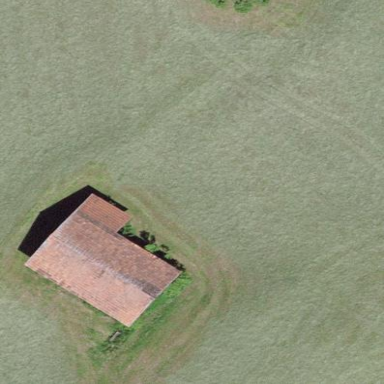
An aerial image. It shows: Shed.